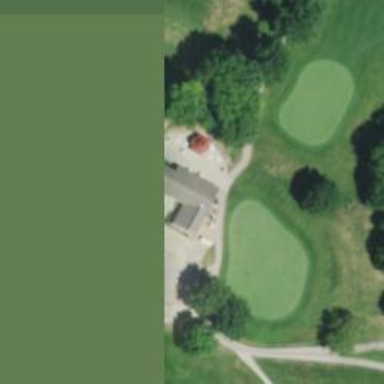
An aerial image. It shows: Path for both roads and golfers.